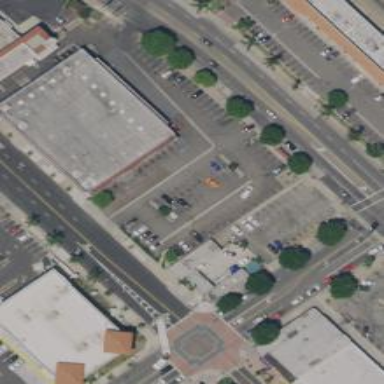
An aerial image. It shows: Retail building.